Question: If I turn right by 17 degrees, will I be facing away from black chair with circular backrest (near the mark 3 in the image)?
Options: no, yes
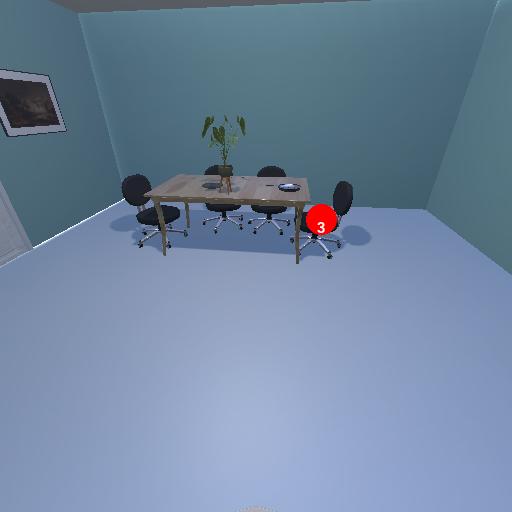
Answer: no